Question: I fill a GridBagLayout JPanel with dynamic content that I read from a database. My question is if I can find a way to set the last rowWeights to 1.0 . Usualy when I create static GridBagLayout panels I can do something like this:
'''
GridBagLayout gbl_accPanel = new GridBagLayout();
gbl_accPanel.columnWeights = new double[]{1.0};
gbl_accPanel.rowWeights = new double[]{0.0, 0.0, 0.0, 0.0, 1.0};
accPanel.setLayout(gbl_accPanel);
'''
But now, in my case, I dont know how many rows I will have so I need a way to push all the content at the top, this means to make the last row weight 1.0 to fill the rest of my container.
Obviously I can keep a count of the elements I add, than set the rowWeights, than revalidate(); repaint(); but I dont like this way of approach. So is there any better way ?
Here is a picture if my question is unclear:

what I'm doing now:
'''
public void setAccountRowWeights(int n)
{
weights = new double[n];
for(int i=0; i<n-1; ++i)
weights[i] = 0.0;
weights[n-1] = 1.0;
gbl_accPanel.rowWeights = weights;
}
'''
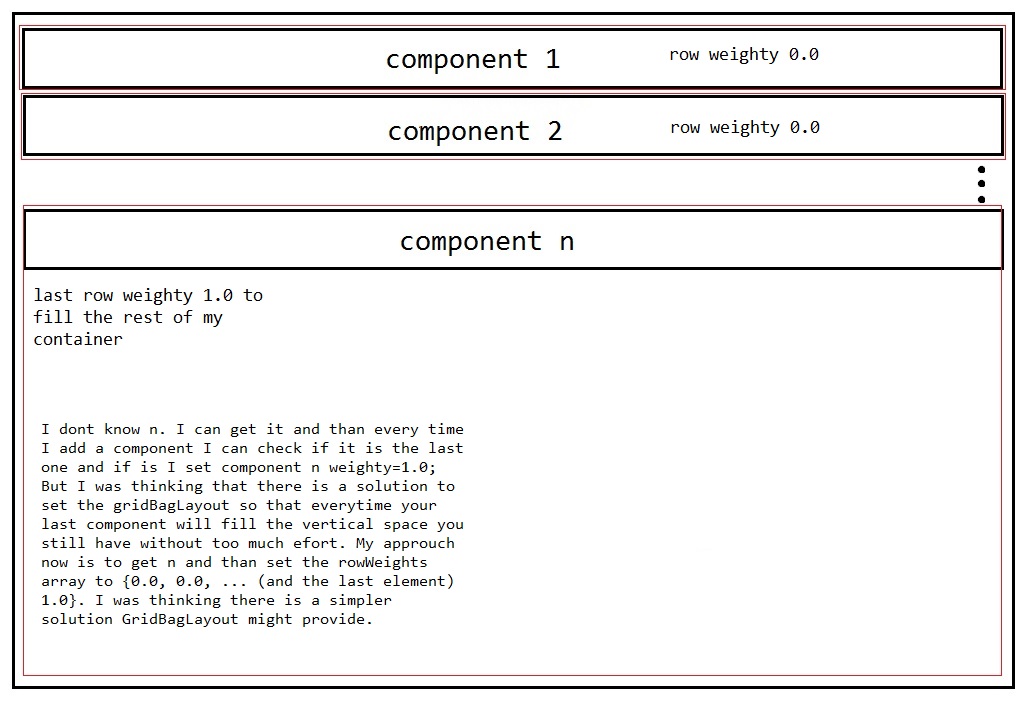
Answer: If you don't need any other special features of the 'GridBagLayout', you could use a 'BorderLayout' instead, where the "north" part is an embedded 'GridLayout' with an unspecified number of rows (i.e. the "rows" argument is 0).
'''
public class LayoutTest implements Runnable {
public static void main(String[] args) {
SwingUtilities.invokeLater(new LayoutTest());
}
@Override
public void run() {
JFrame f = new JFrame();
f.setDefaultCloseOperation(JFrame.EXIT_ON_CLOSE);
f.setLayout(new BorderLayout());
JPanel north = new JPanel(new GridLayout(0, 1));
for (int i = 0; i < 5; ++i) {
JPanel p = new JPanel();
p.setPreferredSize(new Dimension(0, 25));
p.setBorder(new LineBorder(Color.BLACK, 1));
p.setBackground(Color.WHITE);
north.add(p);
}
f.add(north, BorderLayout.NORTH);
JPanel center = new JPanel();
center.setBackground(Color.RED);
f.add(center, BorderLayout.CENTER);
f.setSize(400, 400);
f.setVisible(true);
}
}
'''